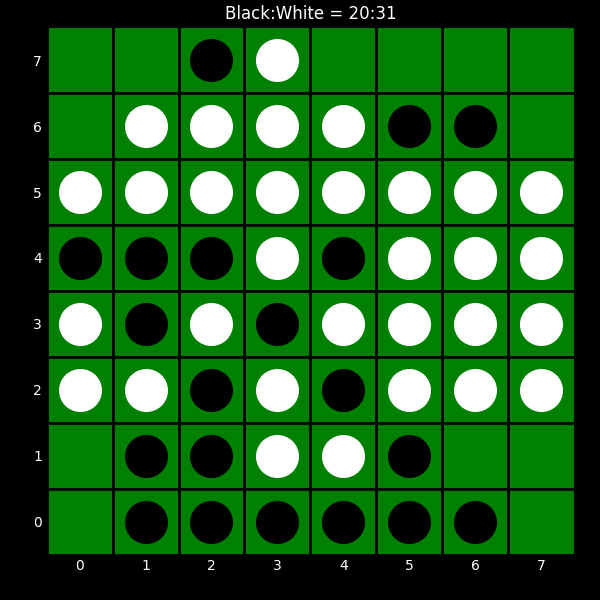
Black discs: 20
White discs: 31